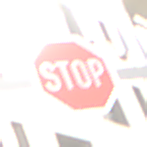
Verkehrszeichen: Stop
Umgebung: Outdoor, Urban
Tageszeit: MorningAfternoon
Wetter: PartlyCloudy
Licht: Natural
Jahreszeit: NotSpecified
Kontrast: HighContrast